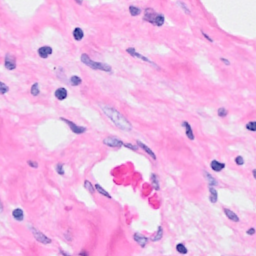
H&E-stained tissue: Breast